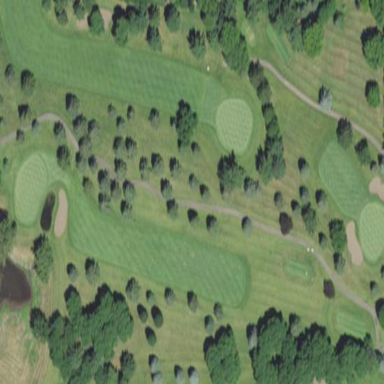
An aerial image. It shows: Golf fairway surrounded by grass.